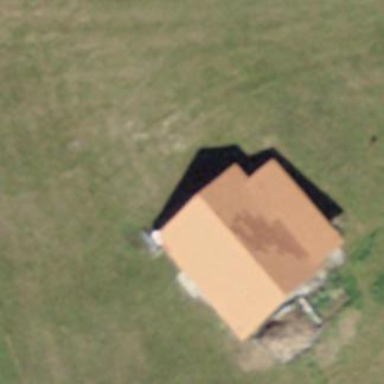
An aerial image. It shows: Barn.